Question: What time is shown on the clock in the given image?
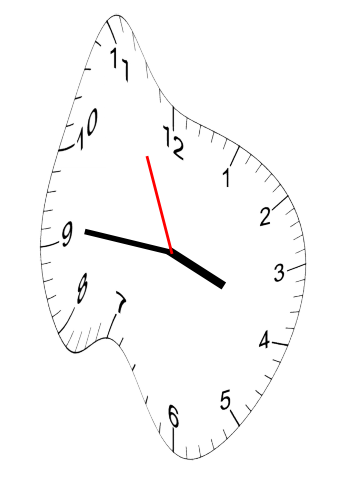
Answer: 03:45:56